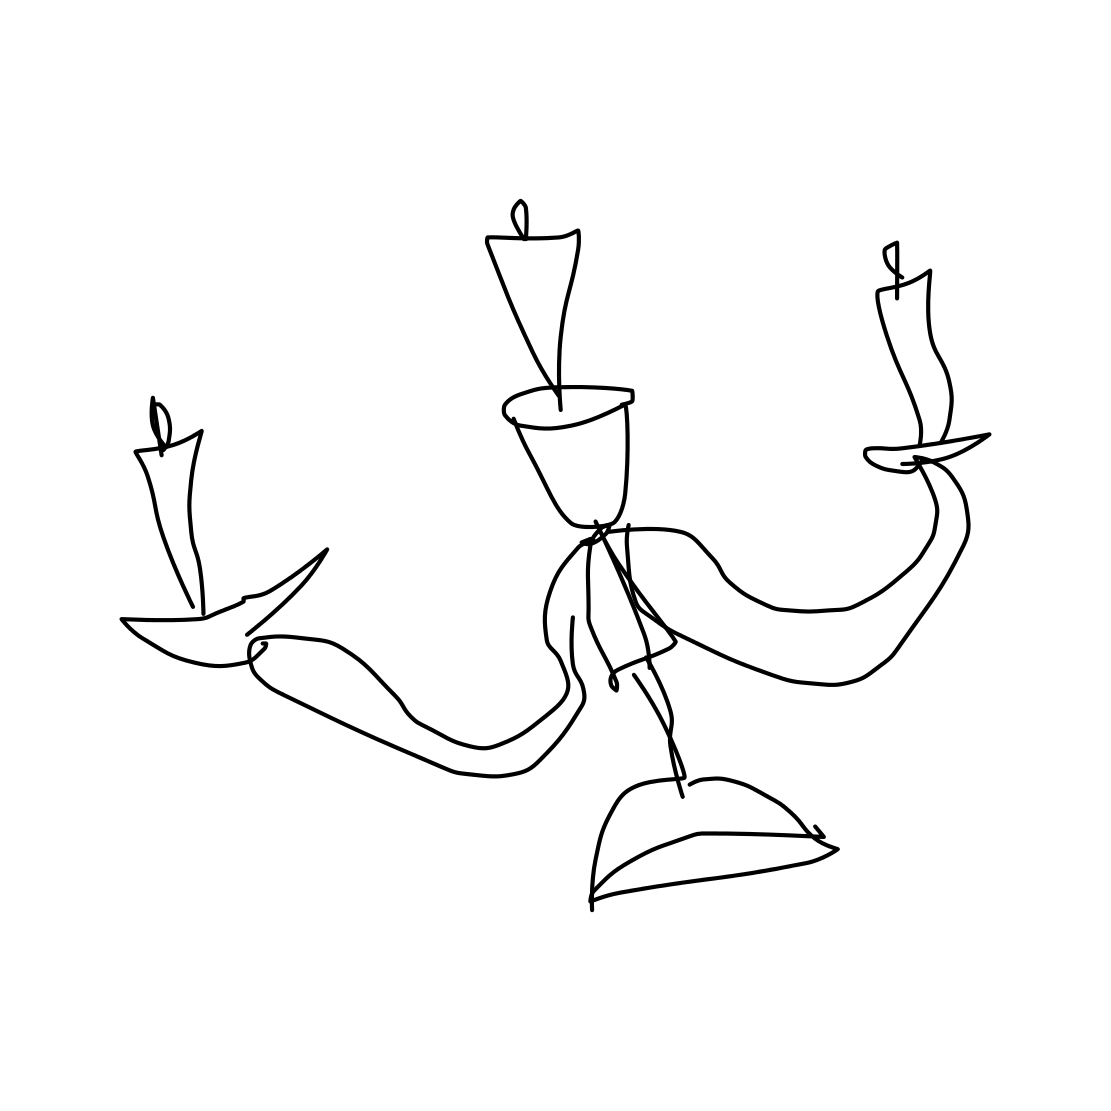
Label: chandelier